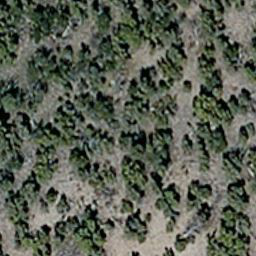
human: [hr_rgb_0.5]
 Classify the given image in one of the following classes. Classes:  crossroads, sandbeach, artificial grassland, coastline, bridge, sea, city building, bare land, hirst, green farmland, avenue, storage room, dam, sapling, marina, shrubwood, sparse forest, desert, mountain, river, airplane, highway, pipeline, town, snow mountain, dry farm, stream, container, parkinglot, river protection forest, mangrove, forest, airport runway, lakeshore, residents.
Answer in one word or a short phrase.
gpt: sparse forest